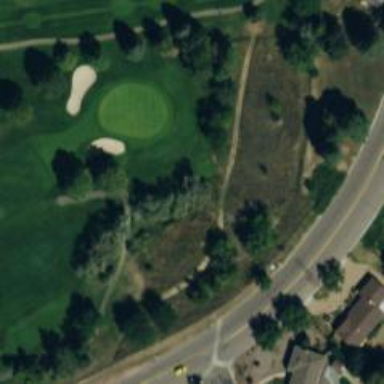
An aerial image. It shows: Track that serves as Golf Cart path.